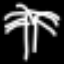
Label: palm tree